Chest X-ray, PA view. Patient: 74 years old, sex F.
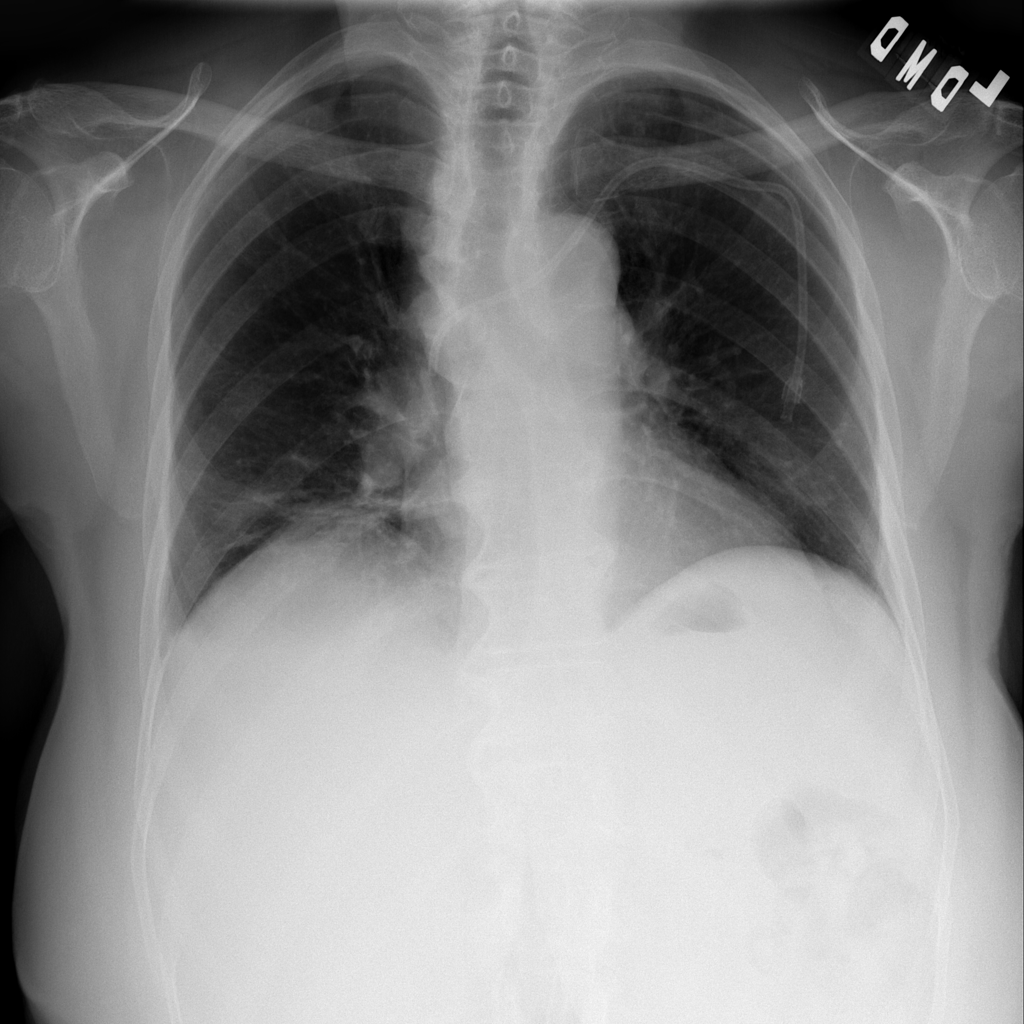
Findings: Atelectasis, Infiltration